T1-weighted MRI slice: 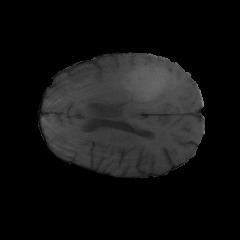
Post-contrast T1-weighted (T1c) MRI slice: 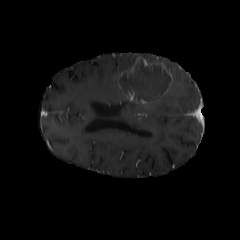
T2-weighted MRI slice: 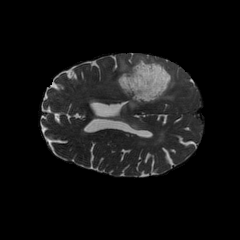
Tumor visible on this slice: yes